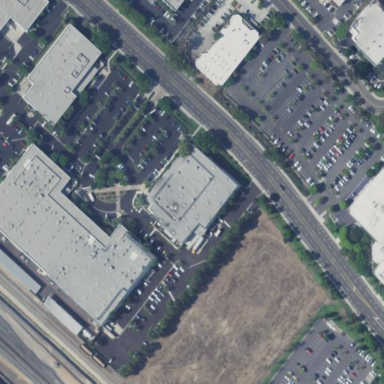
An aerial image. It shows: Commercial building.